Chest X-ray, AP view. Patient: 29 years old, sex M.
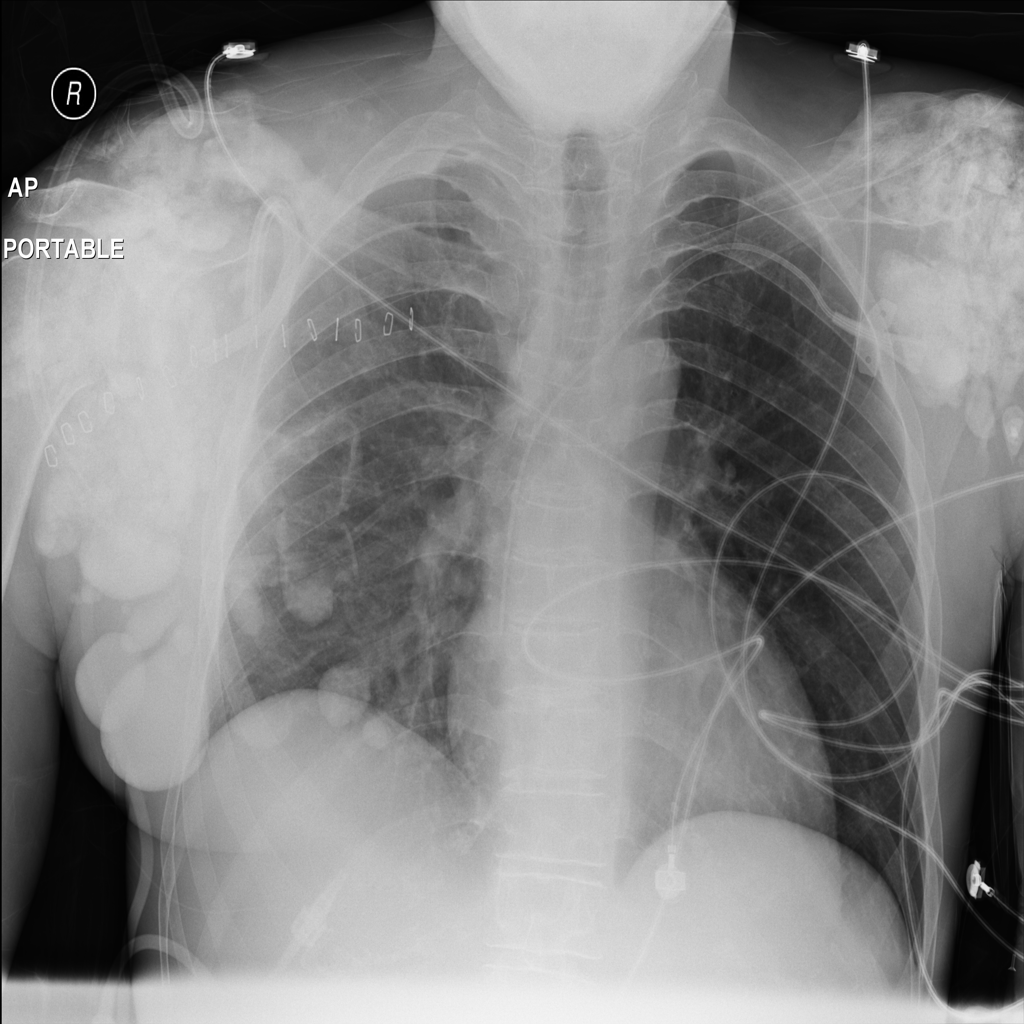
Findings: No Finding